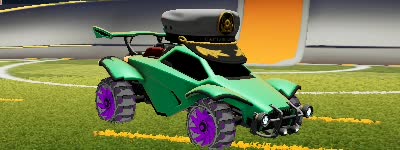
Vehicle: octane